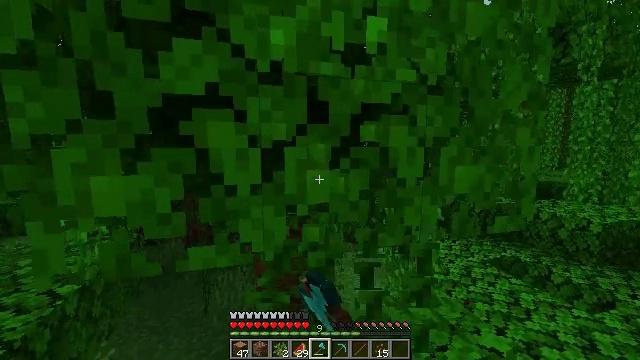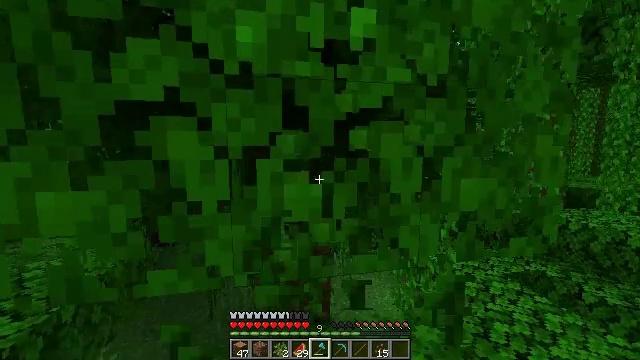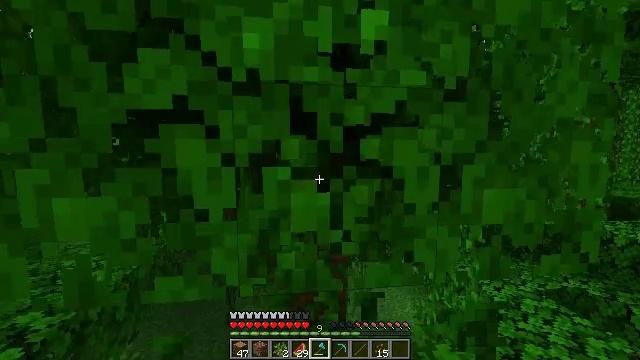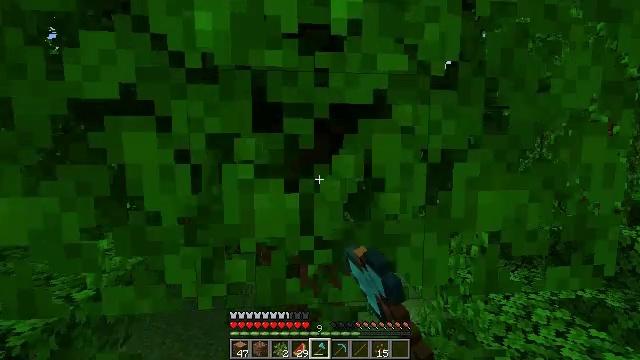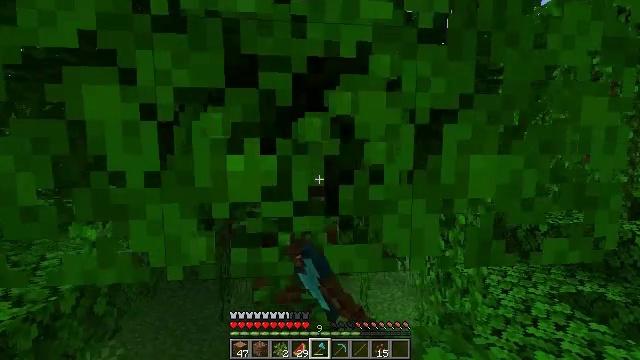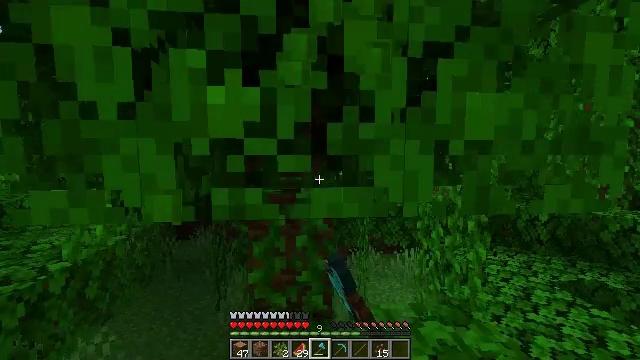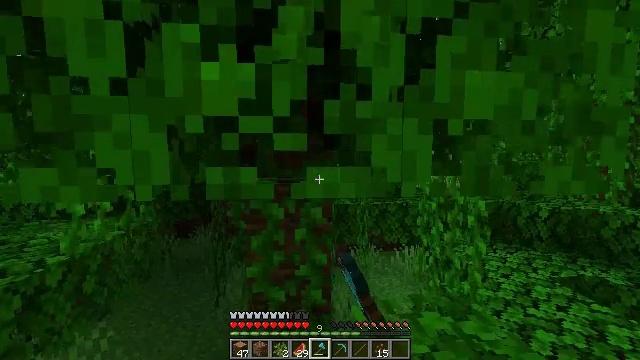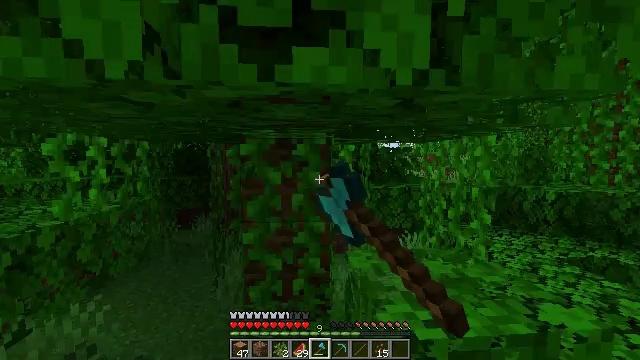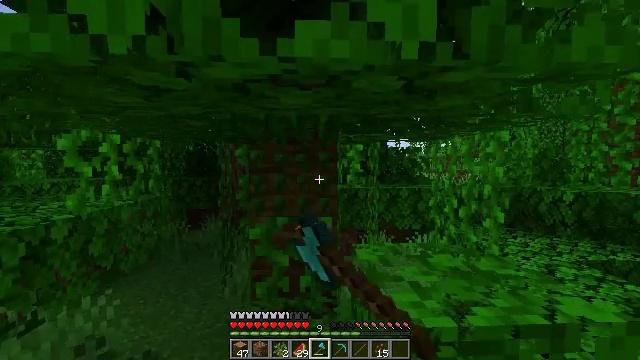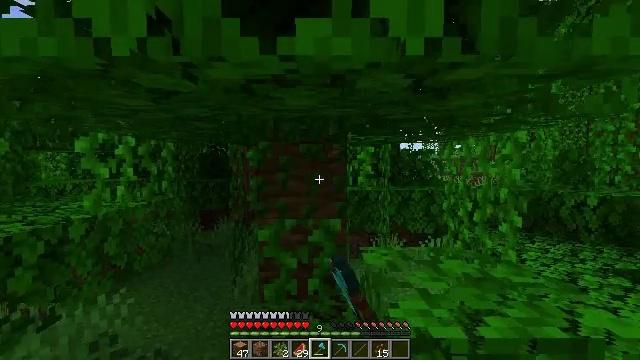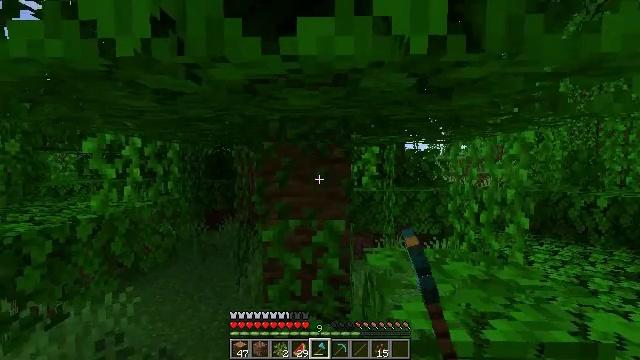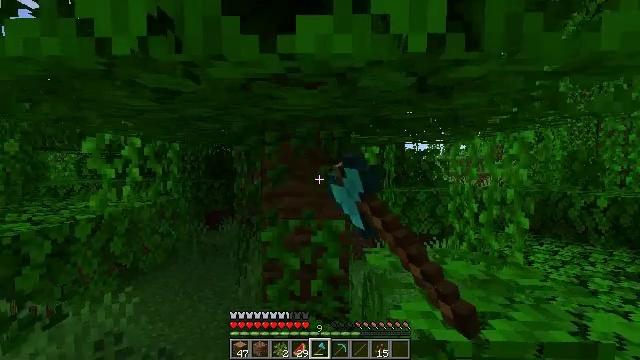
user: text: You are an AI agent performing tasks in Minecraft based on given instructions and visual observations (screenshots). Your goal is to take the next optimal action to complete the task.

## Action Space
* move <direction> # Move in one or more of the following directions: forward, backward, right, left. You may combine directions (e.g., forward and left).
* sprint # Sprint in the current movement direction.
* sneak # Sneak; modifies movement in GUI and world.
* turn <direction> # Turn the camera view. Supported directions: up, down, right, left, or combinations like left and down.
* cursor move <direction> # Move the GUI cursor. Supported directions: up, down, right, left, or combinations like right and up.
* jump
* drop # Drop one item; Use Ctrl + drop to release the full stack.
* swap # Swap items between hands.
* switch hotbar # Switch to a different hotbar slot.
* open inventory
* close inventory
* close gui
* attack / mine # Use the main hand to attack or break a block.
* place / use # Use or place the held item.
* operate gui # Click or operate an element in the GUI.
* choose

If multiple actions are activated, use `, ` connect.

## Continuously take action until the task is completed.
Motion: motion action
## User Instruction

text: Collect vines by mining them.
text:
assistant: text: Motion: move forward and move right, turn left, attack / mine
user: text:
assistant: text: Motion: move forward and move right, turn left and up, attack / mine
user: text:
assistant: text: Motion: turn left, attack / mine
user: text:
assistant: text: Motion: attack / mine
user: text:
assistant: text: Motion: attack / mine
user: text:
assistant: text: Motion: attack / mine
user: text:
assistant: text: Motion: attack / mine
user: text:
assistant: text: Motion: turn left, attack / mine
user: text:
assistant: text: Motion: turn left, attack / mine
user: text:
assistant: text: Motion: turn left, attack / mine
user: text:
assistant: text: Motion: attack / mine
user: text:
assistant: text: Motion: attack / mine